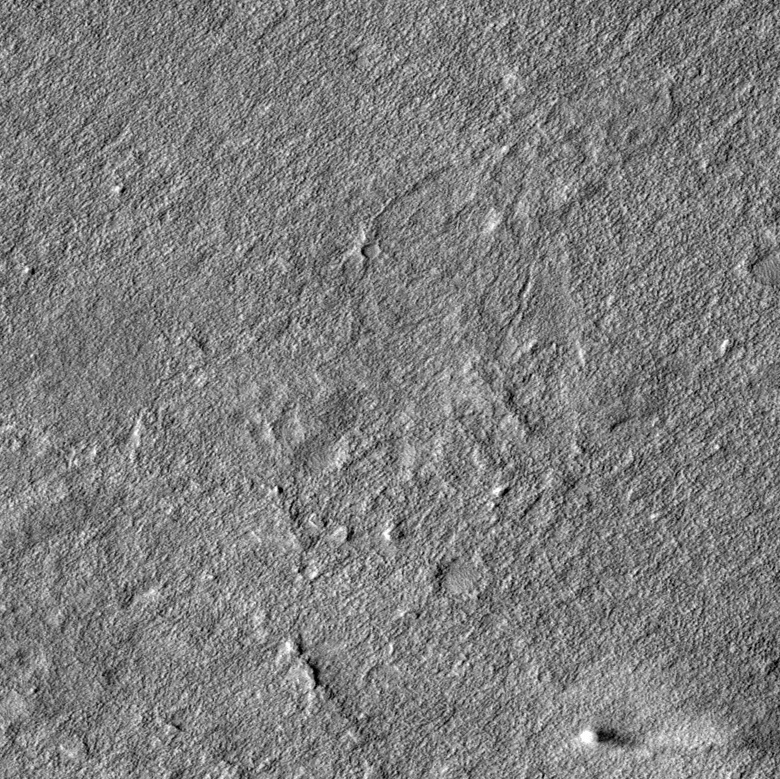
Label: dustdevil